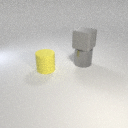
large gray metal cylinder below large gray rubber cube